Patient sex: M
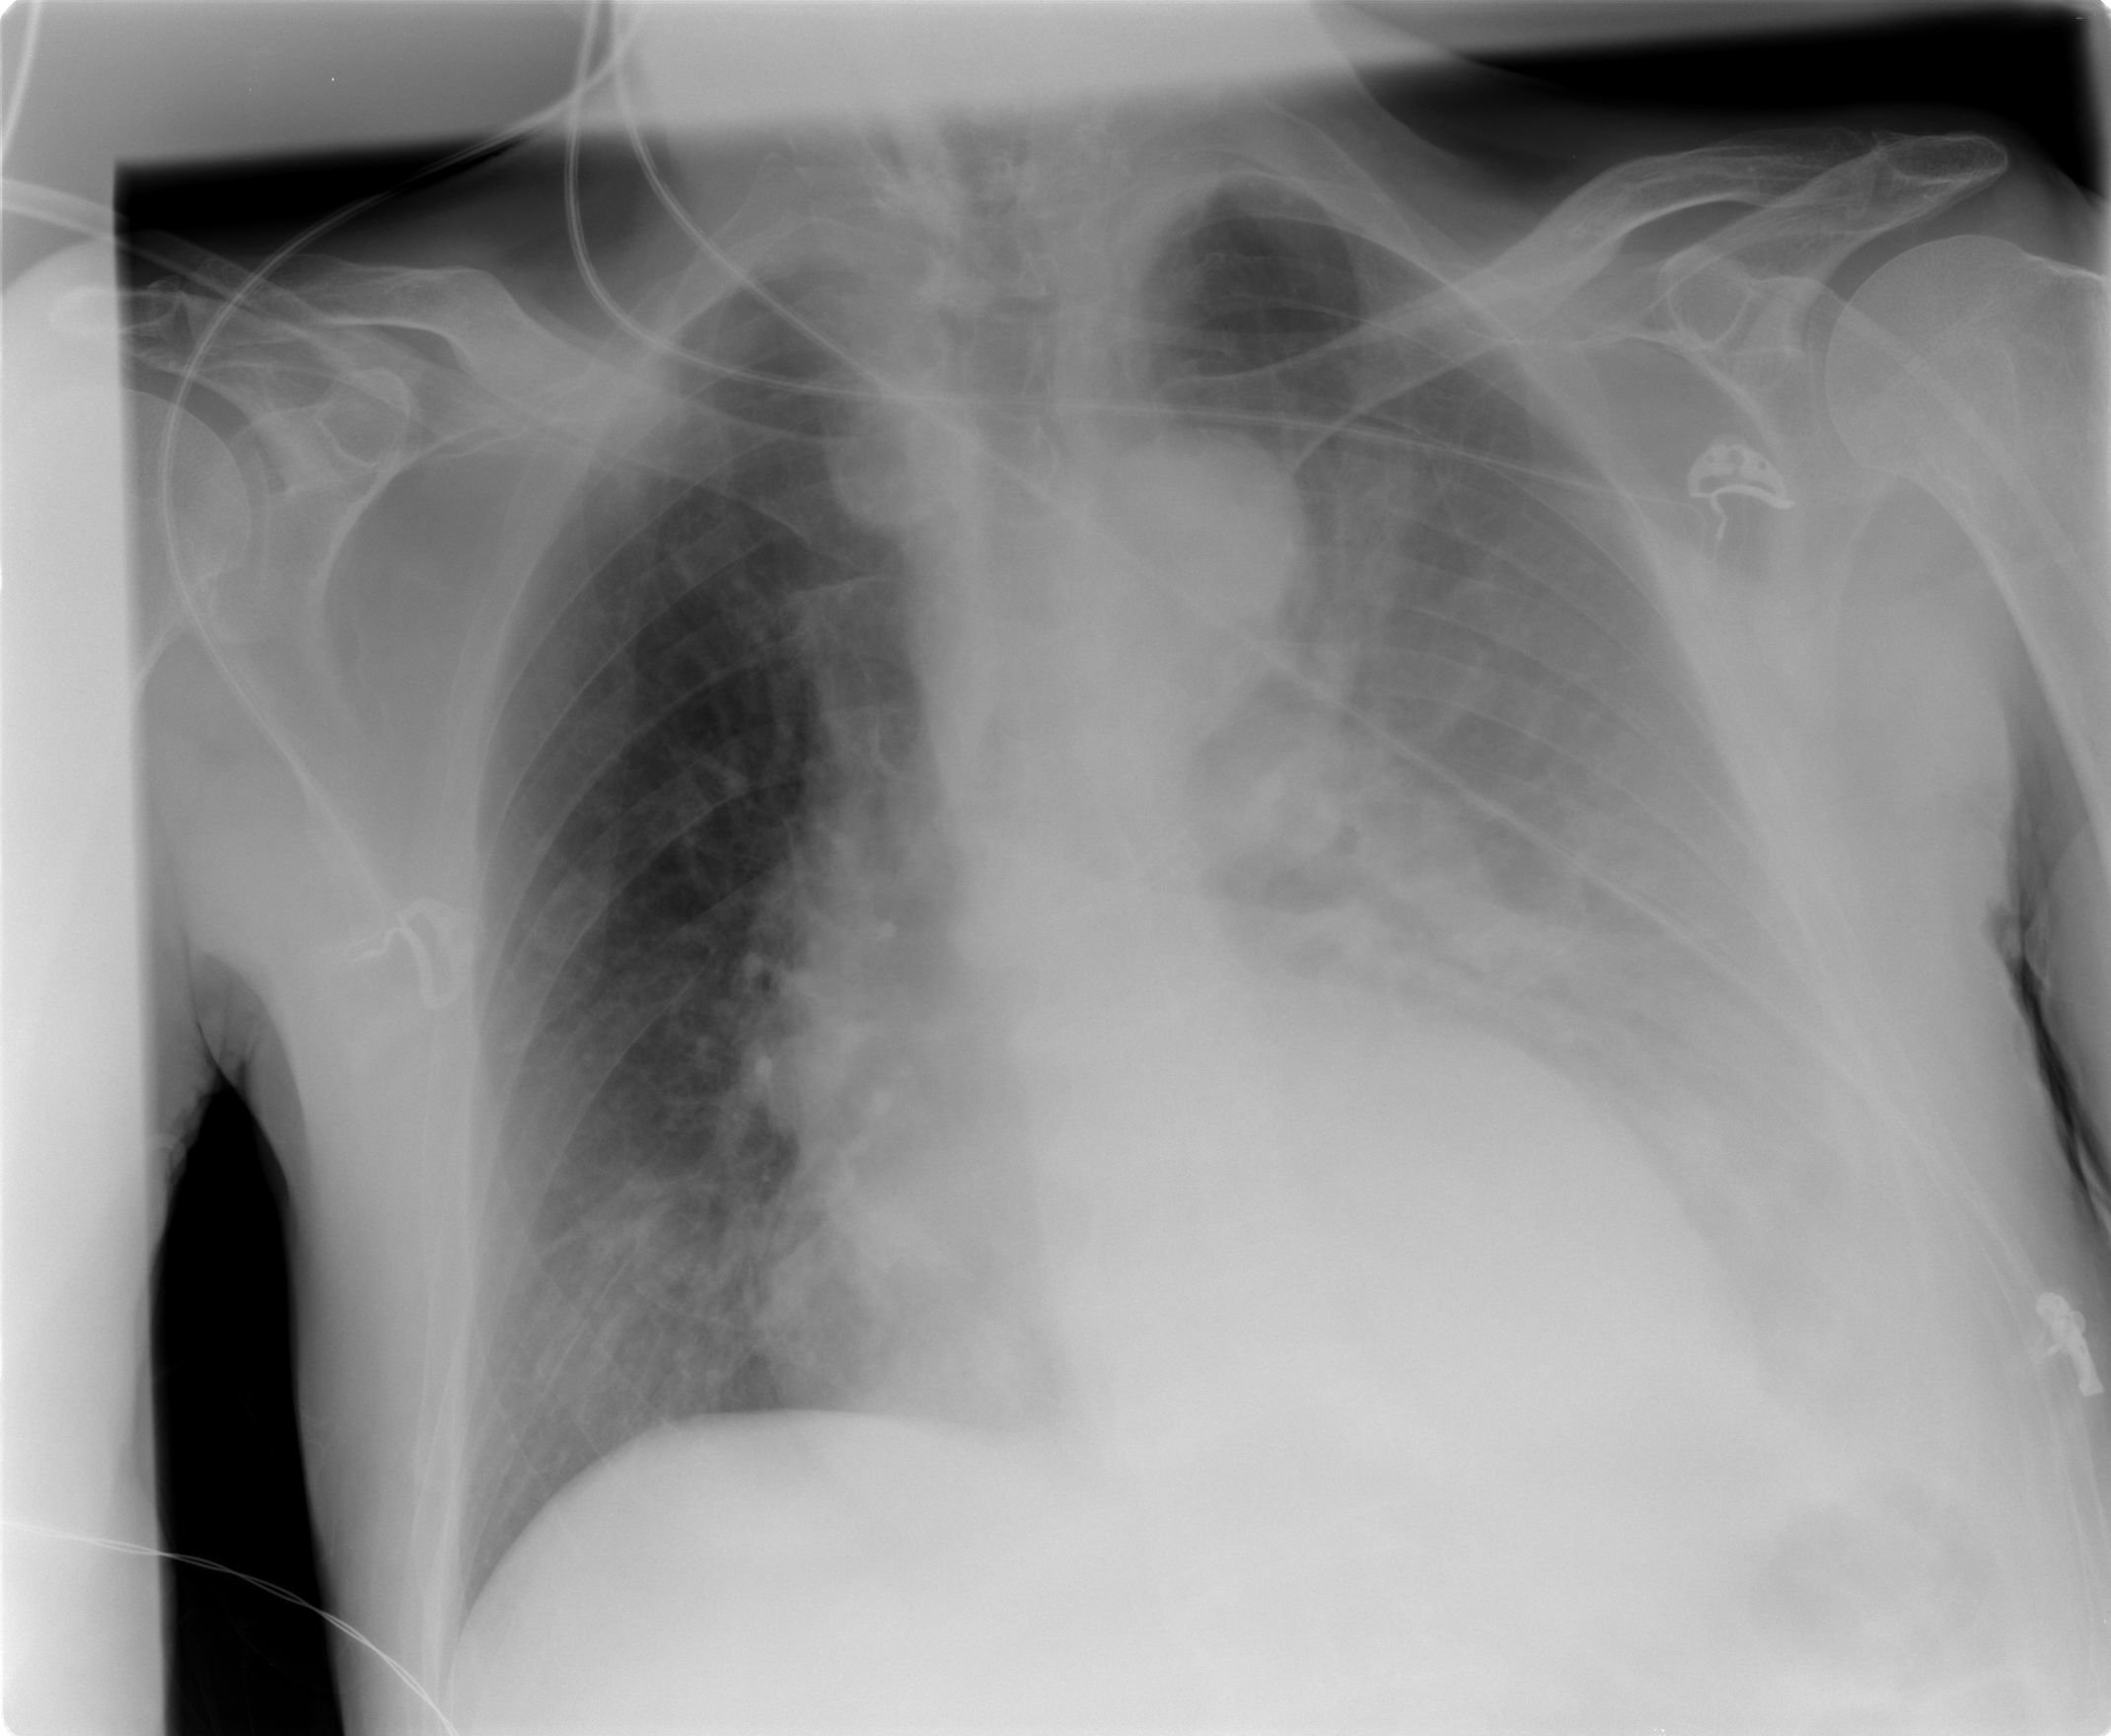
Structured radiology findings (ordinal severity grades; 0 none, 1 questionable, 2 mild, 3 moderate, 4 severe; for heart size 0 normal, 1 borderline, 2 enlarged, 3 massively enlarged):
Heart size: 2
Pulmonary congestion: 2
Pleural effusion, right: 0
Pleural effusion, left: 3
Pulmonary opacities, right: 0
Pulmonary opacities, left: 0
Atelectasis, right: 0
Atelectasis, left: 2